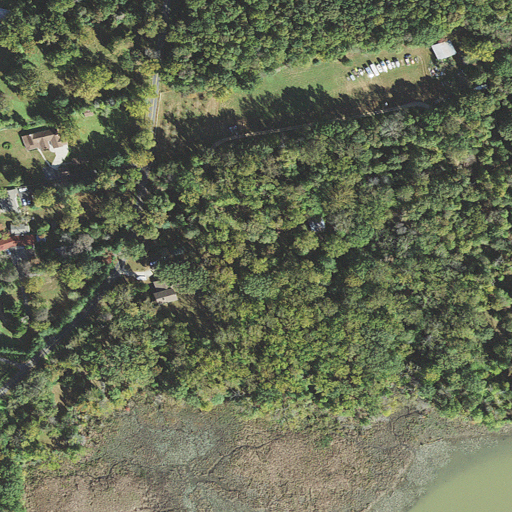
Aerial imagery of cape in Maryland named Pomonkey Point containing woody wetlands, open development, deciduous forest, herbaceous wetlands, mixed forest, grassland, pasture, low intensity development, and open water